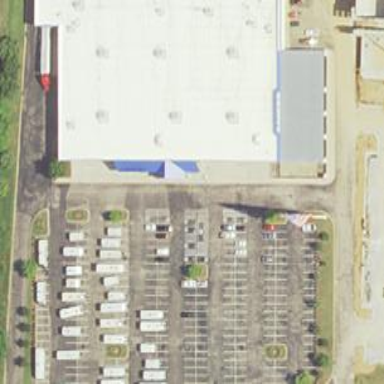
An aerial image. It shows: Outdoor shop located in building.